Question: I have a form where user selects 'fruit's from a popup form. I am using javascript to open the popup and query string to pass the text control id & hidden field id to the popup window.
How can I securely passed these parameters ? I am thinking about using Session but that would require a postback.

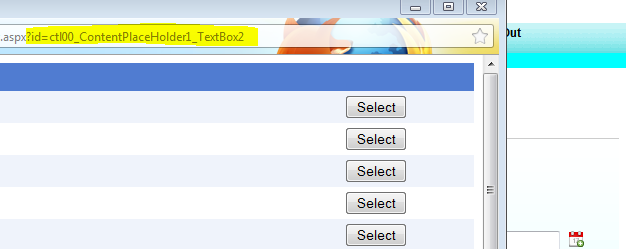
Answer: You should try passing parameter using query string.. but try using Encrypted Querystring values to secure your data.. <URL>